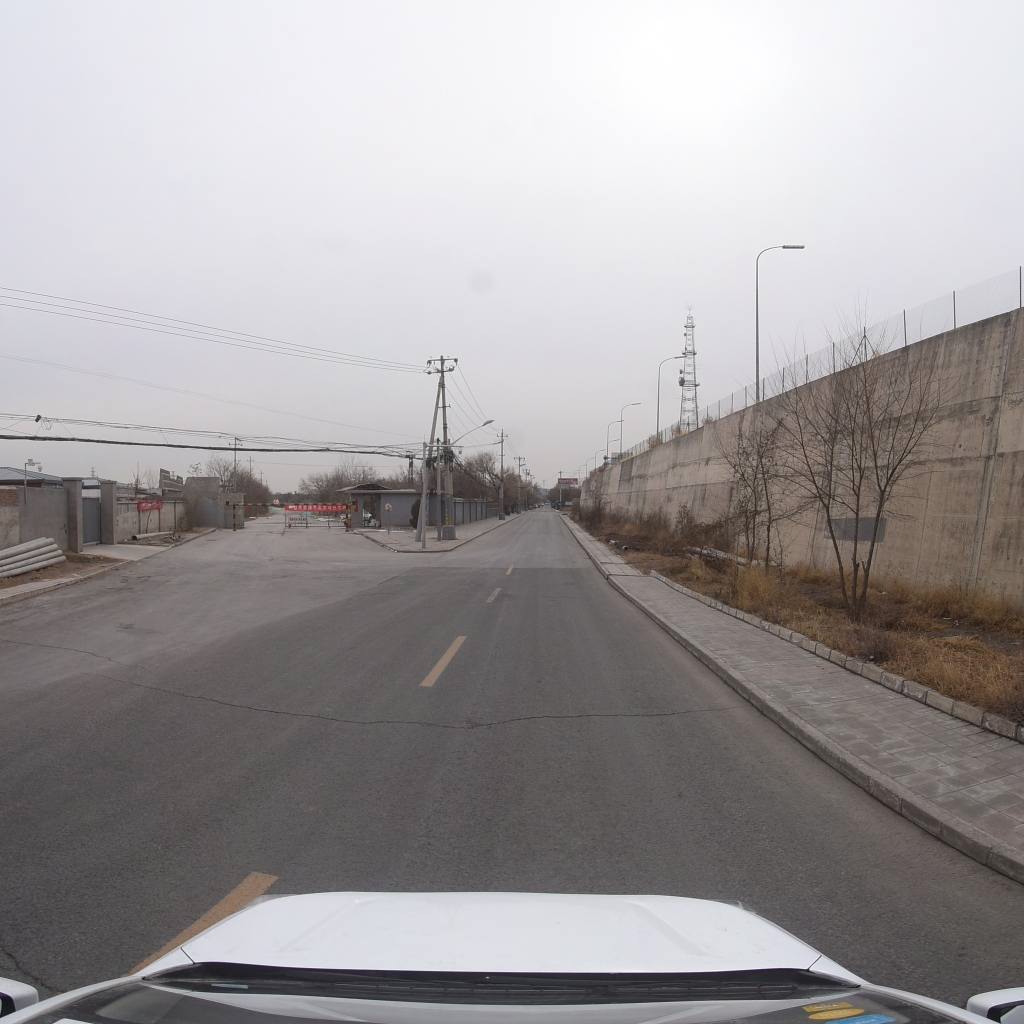
Region: Fengtai
Road damage annotations: transverse crack, transverse crack, transverse crack